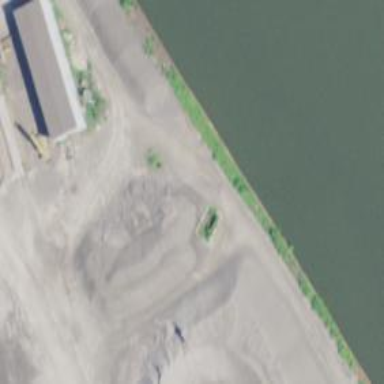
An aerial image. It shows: Dock located along the waterway.